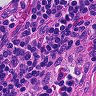
Metastatic tissue present: no